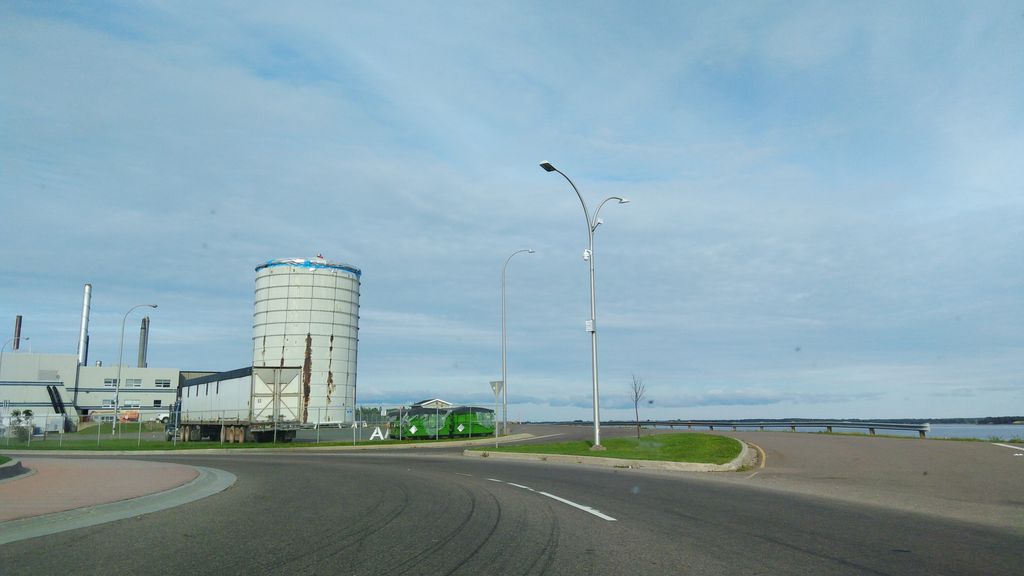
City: charlottetown